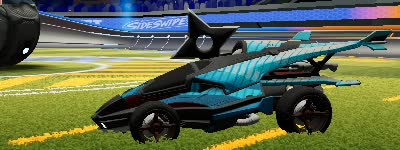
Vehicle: aftershock